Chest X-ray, PA view. Patient: 73 years old, sex F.
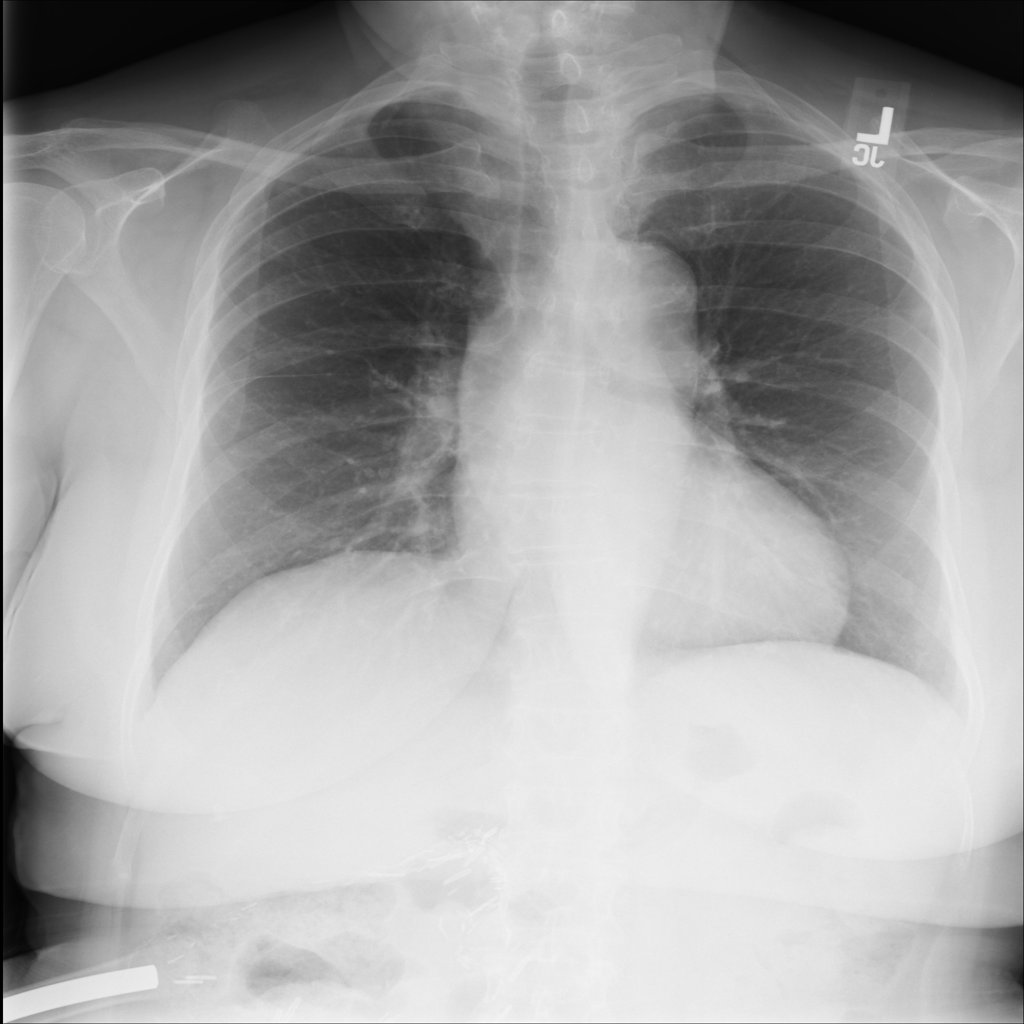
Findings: No Finding